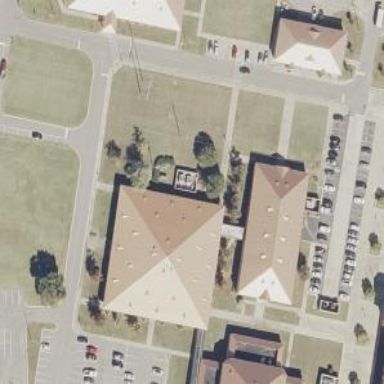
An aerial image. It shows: College building.